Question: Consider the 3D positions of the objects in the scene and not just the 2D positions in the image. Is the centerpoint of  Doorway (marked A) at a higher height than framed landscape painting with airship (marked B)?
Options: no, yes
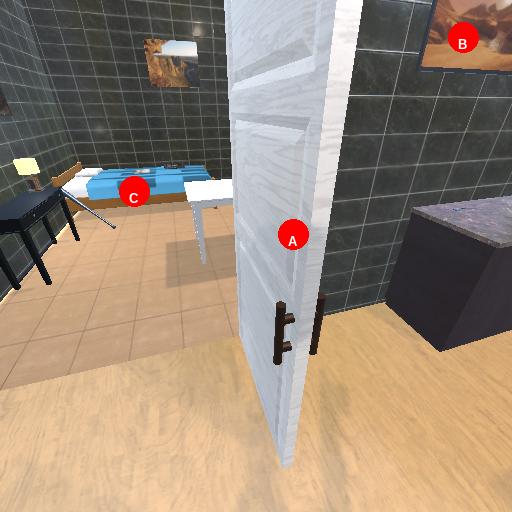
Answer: no